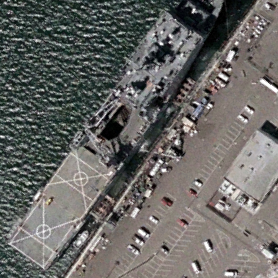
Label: combat